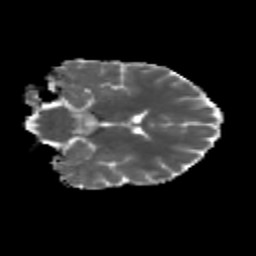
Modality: MD
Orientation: coronal
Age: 18
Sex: female
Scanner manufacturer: siemens
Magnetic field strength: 3 T
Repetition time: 3.5 s
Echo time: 0.113 s